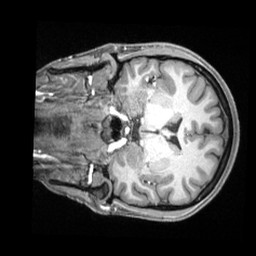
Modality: T1w
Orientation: coronal
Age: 28
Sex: female
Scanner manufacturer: siemens
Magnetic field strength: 3 T
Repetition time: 2.4 s
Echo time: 0.00226 s